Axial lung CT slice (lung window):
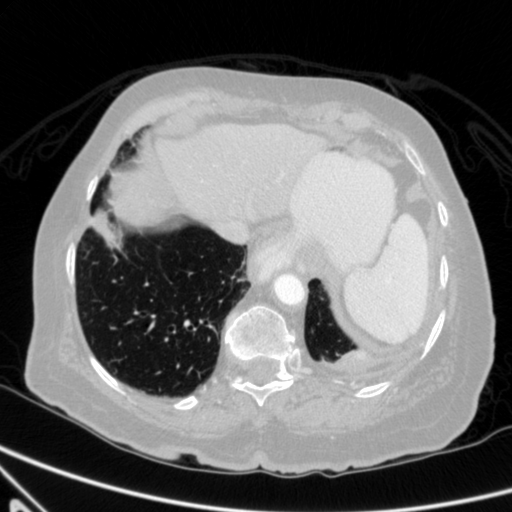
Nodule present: no